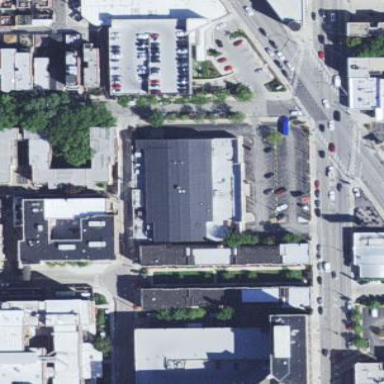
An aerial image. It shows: Retail building.